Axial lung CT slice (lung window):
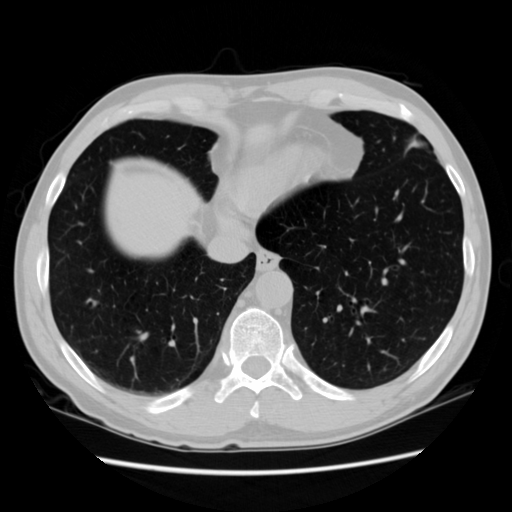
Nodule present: no